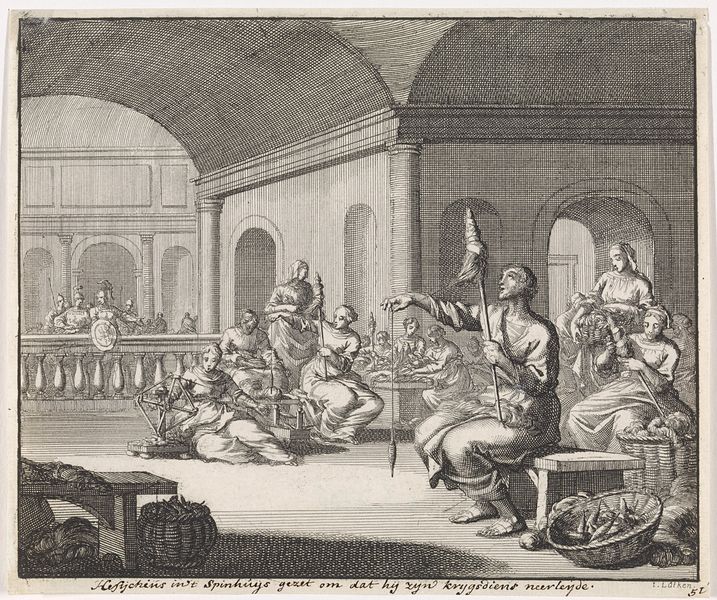
Titel: Heilige Hesychius van Antiochië spint wol
Künstler: Jan Luyken
Standort: Amsterdam
Institution: Rijksmuseum
Schlagwörter: mann, frauen, menschen, sitzen, frau, männer, säulen, tisch, zeichnung, mensch, bild, arbeit, bogen, arbeiten, bank, saal, soldaten, wolle, korb, geländer, halle, schild, gewölbe, antike, blind, balustrade, radierung, fisch, garn, pendel, spindel, spinnen, spinnrad, seher, schwarzweis, geläder, spinnerinnen, wirtel, sinnrad, kriegsdienst